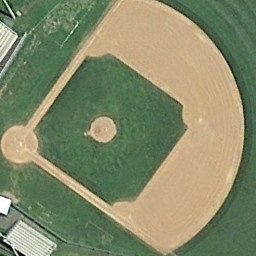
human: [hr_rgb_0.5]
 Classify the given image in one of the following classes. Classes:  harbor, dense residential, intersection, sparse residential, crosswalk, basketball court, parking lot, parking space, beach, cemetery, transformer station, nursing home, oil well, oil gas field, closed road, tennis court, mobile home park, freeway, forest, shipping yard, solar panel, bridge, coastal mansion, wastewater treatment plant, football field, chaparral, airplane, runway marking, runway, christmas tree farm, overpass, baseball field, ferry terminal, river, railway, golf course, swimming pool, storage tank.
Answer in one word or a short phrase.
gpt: baseball field